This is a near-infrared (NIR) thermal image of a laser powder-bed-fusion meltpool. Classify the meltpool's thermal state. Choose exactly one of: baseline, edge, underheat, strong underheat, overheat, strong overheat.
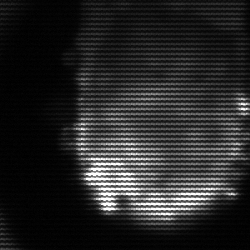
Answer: baseline